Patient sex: M
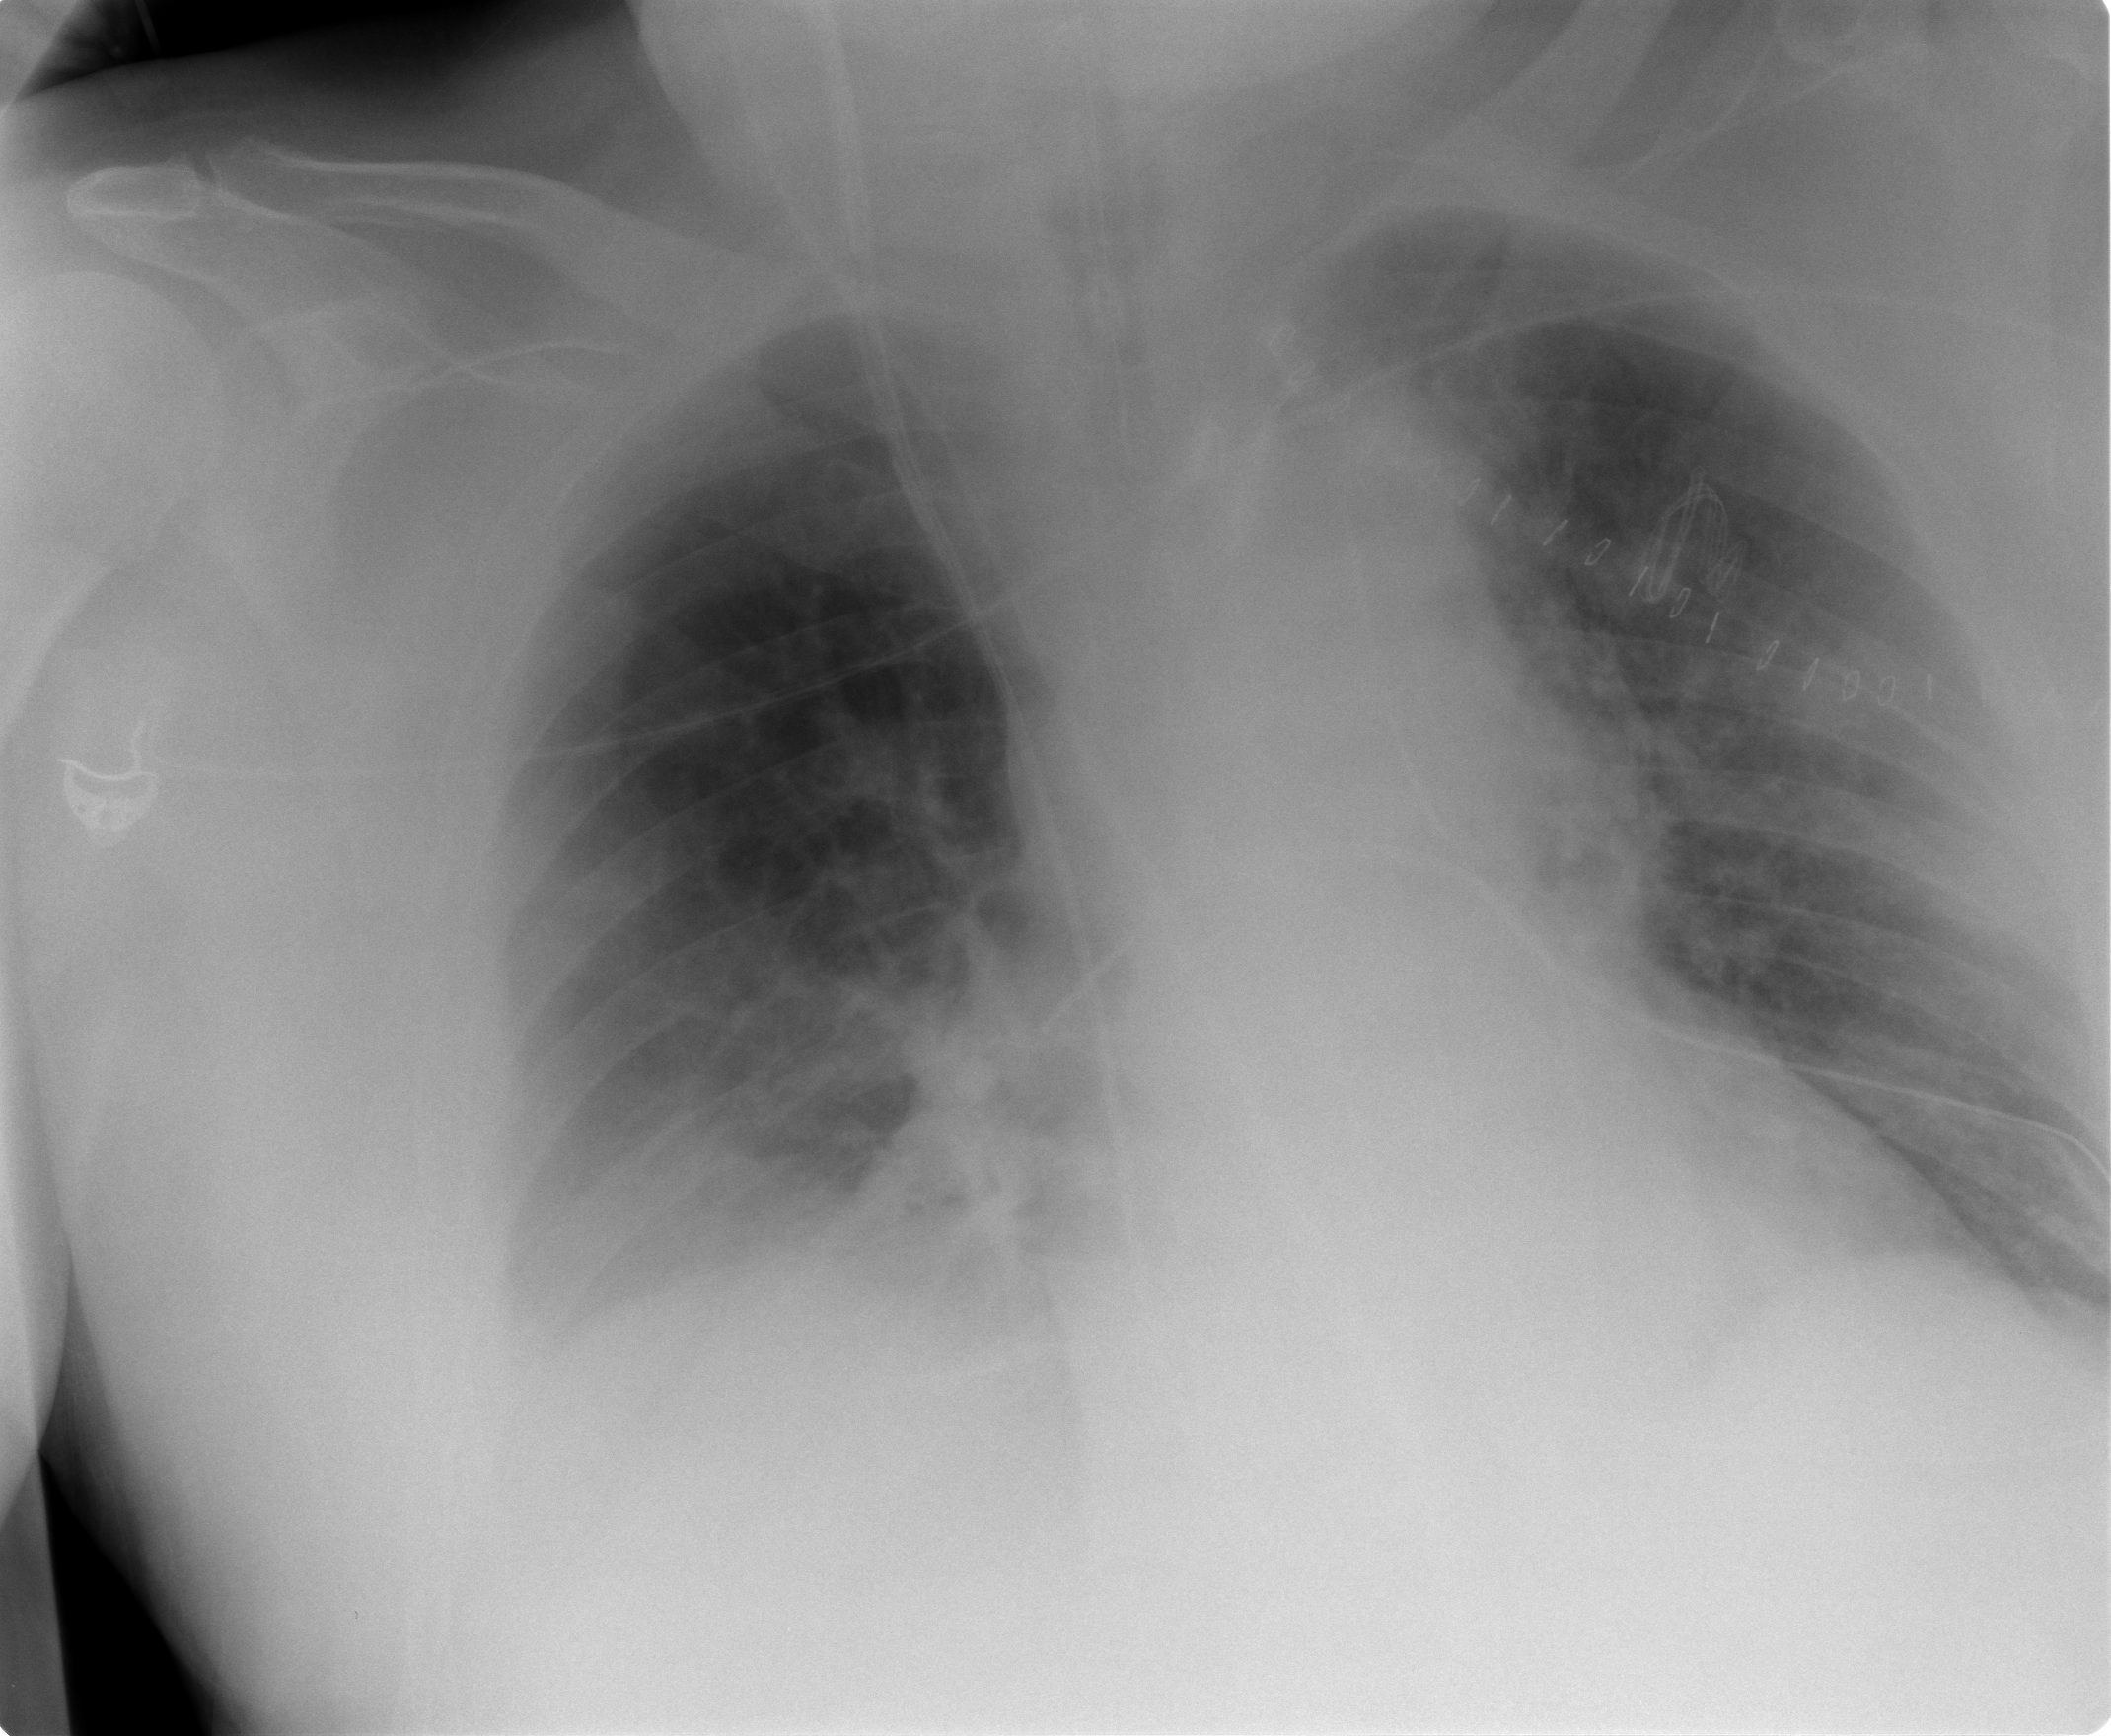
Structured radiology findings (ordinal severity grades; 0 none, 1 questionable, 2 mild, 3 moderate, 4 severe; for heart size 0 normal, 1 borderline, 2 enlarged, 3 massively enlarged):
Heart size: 1
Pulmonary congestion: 0
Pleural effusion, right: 2
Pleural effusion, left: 0
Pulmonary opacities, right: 0
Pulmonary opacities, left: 0
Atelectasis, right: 2
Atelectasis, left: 0